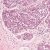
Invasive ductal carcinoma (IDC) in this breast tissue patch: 0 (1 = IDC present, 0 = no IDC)